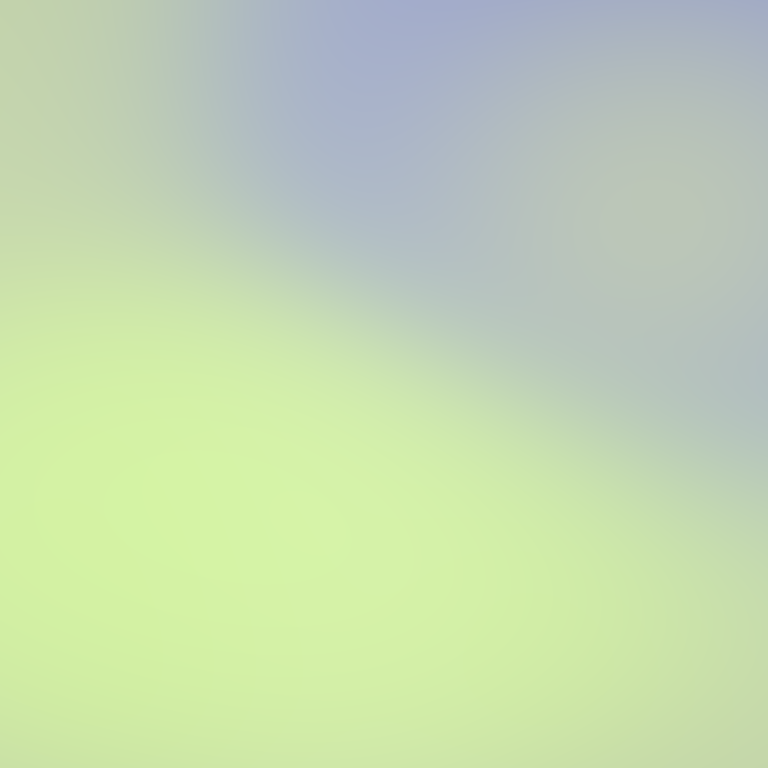
Abstract light effect, smooth gradient from soft yellow to light blue, calm atmosphere, diffuse light, no room, no furniture, no objects.